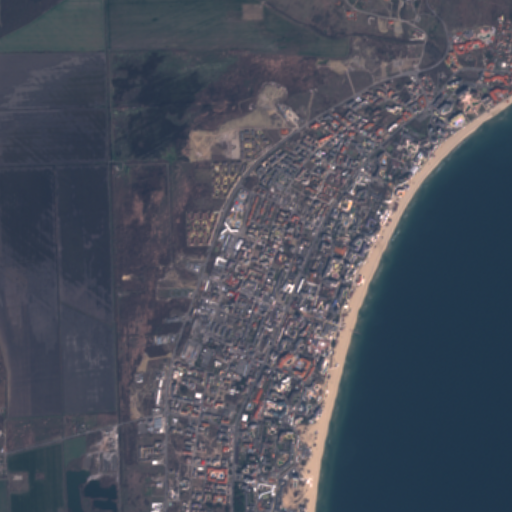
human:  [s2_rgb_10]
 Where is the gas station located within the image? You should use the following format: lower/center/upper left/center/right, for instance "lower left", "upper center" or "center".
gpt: The gas station is located in the lower center of the image.
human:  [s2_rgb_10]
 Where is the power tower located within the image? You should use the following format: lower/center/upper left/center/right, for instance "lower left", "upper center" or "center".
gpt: The power tower is located in the upper left of the image.
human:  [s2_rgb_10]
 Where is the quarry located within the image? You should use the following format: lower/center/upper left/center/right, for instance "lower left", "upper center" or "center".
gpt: The quarry is located in the lower left of the image.
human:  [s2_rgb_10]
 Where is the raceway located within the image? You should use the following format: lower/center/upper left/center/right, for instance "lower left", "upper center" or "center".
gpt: The raceway is located in the center of the image.
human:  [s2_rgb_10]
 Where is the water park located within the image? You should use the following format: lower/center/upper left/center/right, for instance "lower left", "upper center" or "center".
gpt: The water park is located in the center of the image.
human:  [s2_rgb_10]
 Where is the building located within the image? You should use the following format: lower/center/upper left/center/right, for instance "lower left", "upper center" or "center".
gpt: There is no building in the image.